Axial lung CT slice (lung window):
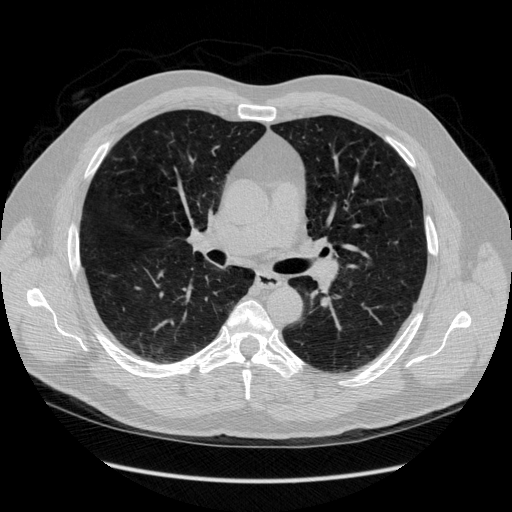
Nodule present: no